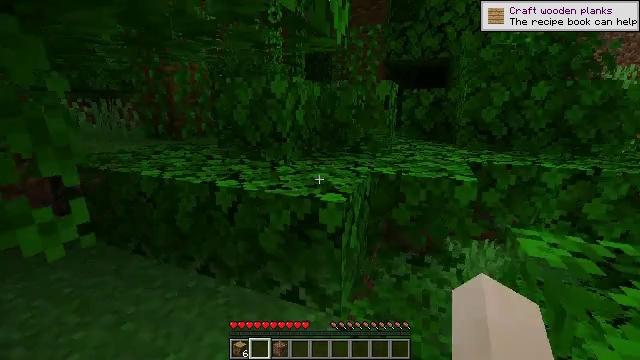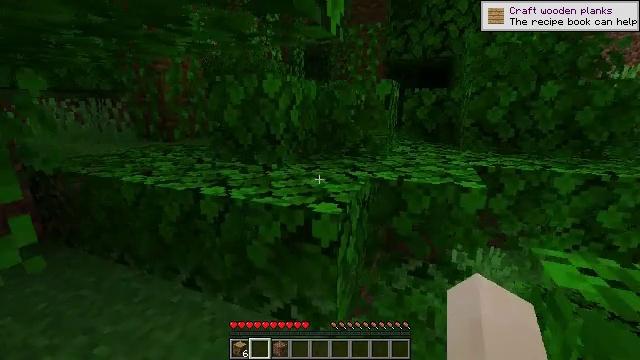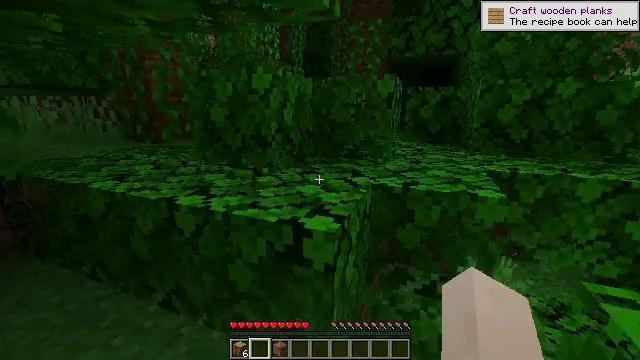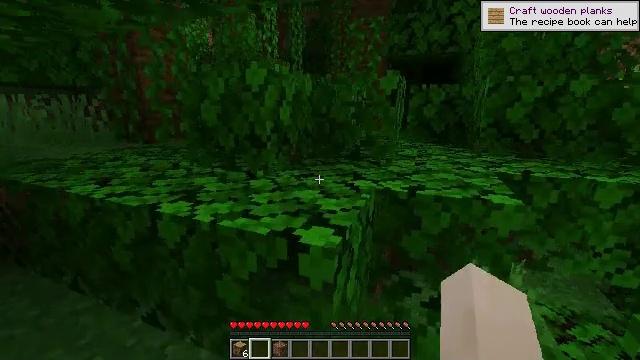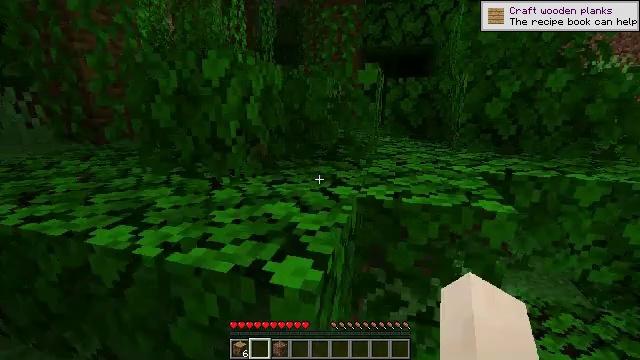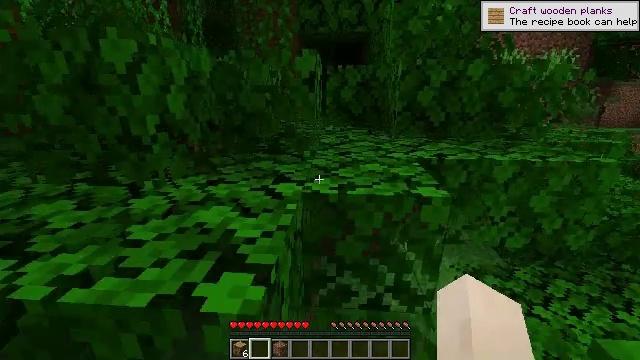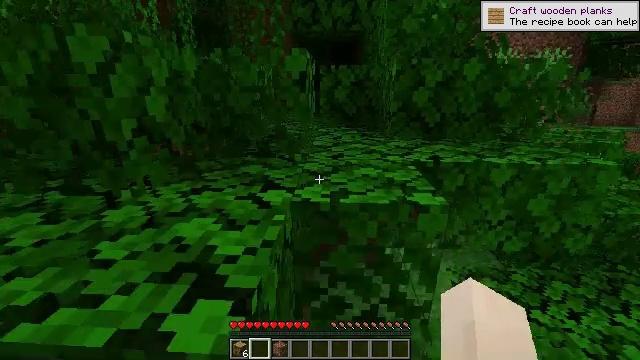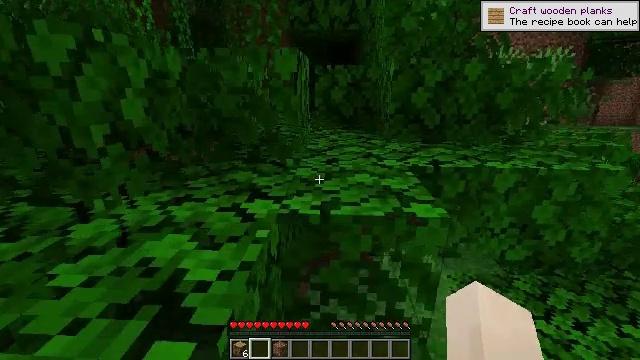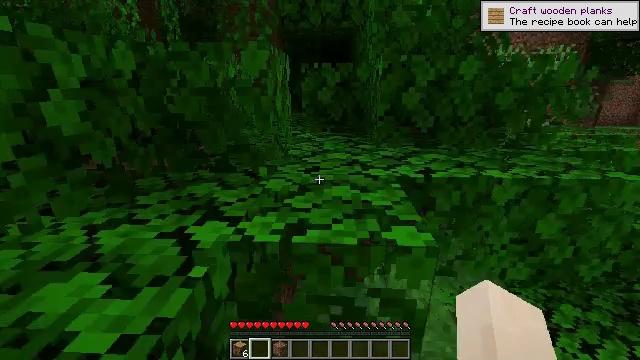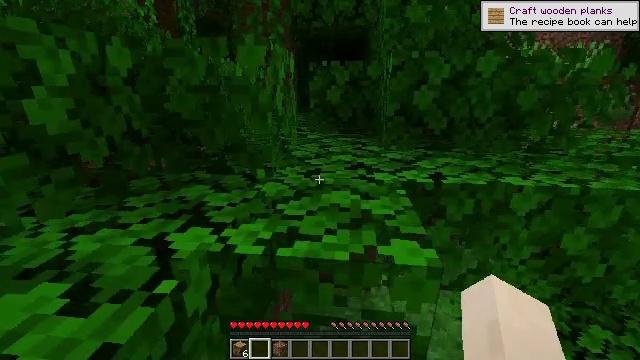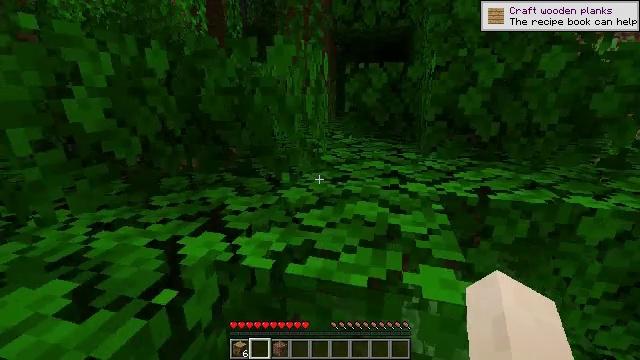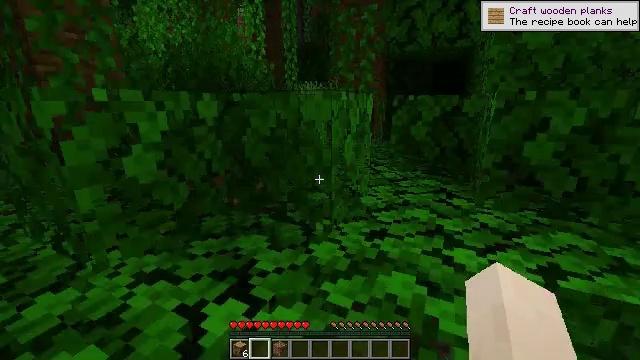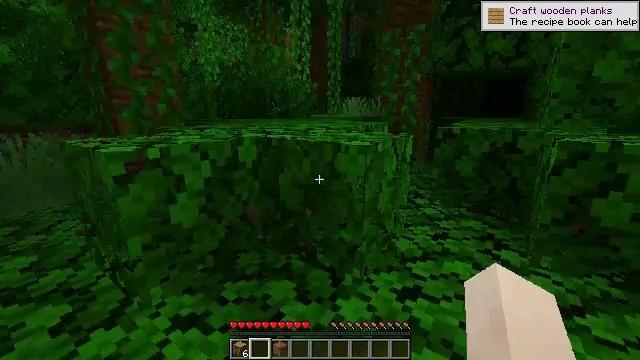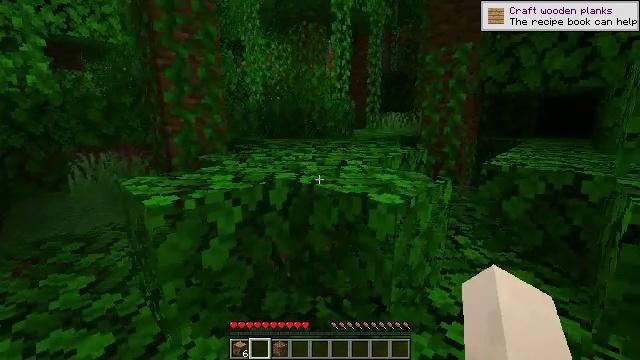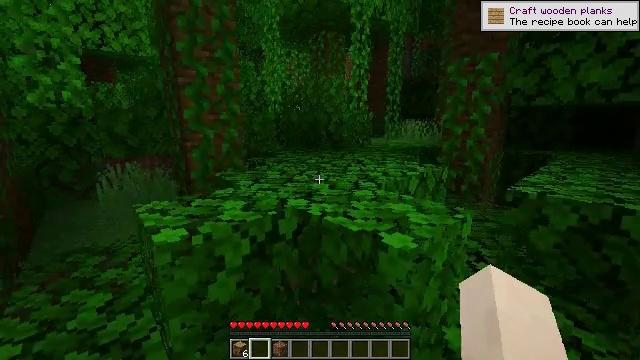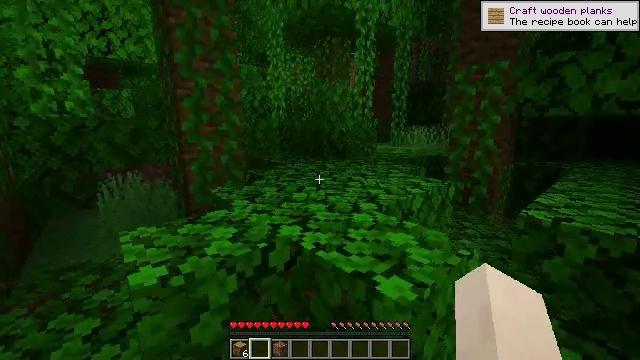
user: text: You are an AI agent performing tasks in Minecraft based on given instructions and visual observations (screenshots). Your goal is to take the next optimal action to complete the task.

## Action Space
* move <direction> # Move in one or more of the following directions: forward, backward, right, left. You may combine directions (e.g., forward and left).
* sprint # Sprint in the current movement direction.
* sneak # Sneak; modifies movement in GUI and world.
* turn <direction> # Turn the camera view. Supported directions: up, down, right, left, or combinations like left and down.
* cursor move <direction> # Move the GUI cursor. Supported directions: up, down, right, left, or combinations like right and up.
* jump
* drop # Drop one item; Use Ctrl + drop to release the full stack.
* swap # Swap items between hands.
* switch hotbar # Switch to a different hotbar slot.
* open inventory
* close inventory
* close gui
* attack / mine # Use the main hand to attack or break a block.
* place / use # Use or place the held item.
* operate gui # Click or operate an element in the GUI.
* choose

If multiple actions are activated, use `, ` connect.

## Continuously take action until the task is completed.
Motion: motion action
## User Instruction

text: Attack the jungle leaves to remove it.
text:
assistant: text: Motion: move forward
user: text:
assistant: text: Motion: move forward
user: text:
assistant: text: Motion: move forward
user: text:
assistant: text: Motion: move forward, turn right and down
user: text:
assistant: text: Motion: move forward and move right, turn right and down
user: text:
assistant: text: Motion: move forward and move right, turn right
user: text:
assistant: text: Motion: move forward and move right
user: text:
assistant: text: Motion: move forward and move right
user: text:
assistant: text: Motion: move forward and move right, turn left
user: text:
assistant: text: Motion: move forward, turn left
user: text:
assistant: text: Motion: move forward, turn left and up, jump
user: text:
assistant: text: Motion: move forward, turn left and up, jump
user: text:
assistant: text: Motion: move forward, turn left and up, jump
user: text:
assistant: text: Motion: move forward, turn left, jump
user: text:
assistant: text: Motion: move forward, turn left
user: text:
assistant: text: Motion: move forward, turn left
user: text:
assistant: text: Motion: move forward
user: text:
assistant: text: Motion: move forward
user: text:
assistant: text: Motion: move forward, turn left, jump
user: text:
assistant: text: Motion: move forward, turn left, jump
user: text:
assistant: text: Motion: move forward, jump
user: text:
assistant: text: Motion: move forward, jump
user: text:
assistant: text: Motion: move forward
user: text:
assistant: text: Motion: move forward, turn right
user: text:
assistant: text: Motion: move forward, turn right
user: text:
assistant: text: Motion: move forward
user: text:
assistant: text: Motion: move forward
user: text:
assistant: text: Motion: move forward
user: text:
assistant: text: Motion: move forward
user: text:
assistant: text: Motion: move forward